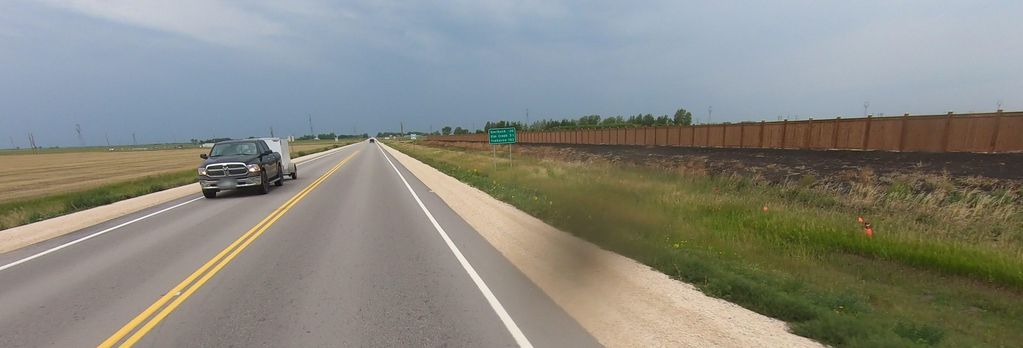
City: winnipeg